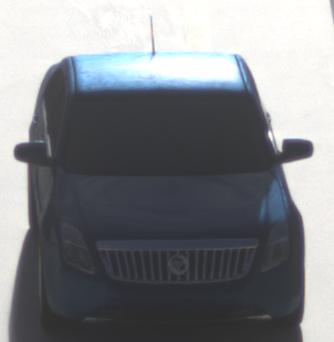
Make: Mercury
Model: Milan
Detailed model: -
Model produced from: 2009
Model produced until: 2010
Doors: 4
Color: blue
Road condition: dry road
Daytime: morning or afternoon
Contrast: medium contrast